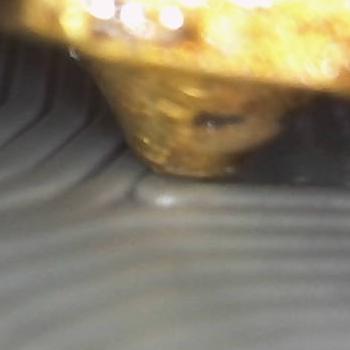
Flow rate: 100%